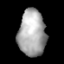
Tissue: lung
Cell type: Epithelial cells
Senescence score: 0.1797
Nuclear area (px): 1234
Mean DAPI intensity: 169.256